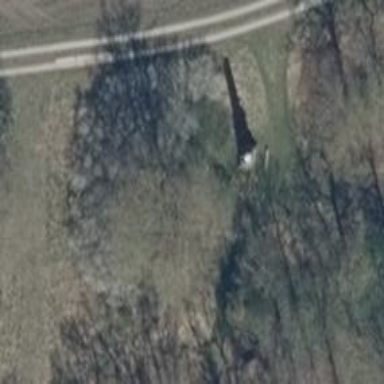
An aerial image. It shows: Memorial stele with historic significance.